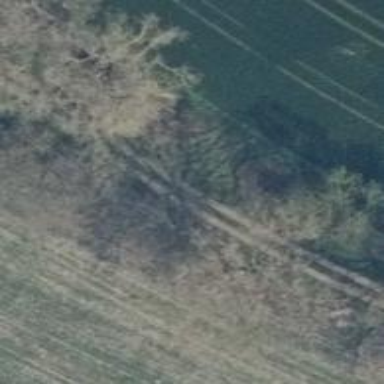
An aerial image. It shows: Row of trees in natural setting.